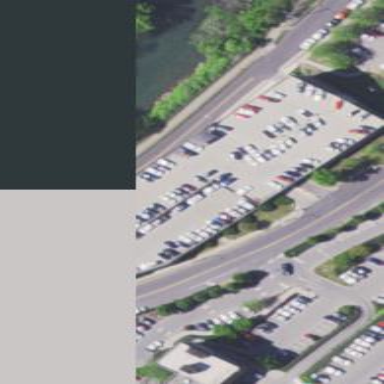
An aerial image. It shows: Multi-storey parking building.